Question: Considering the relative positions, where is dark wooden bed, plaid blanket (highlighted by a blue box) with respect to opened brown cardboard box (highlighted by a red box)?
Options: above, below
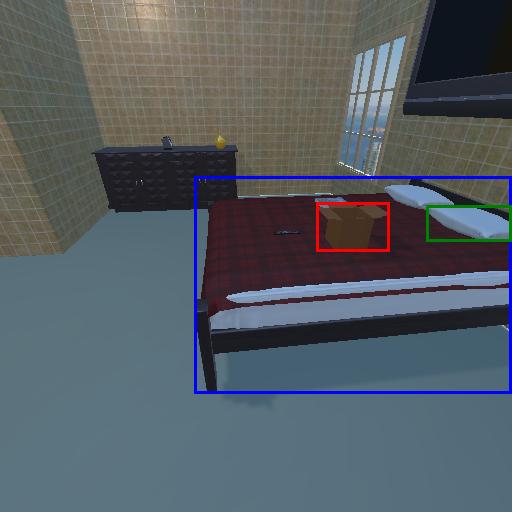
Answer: above